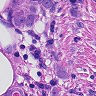
Metastatic tissue present: yes